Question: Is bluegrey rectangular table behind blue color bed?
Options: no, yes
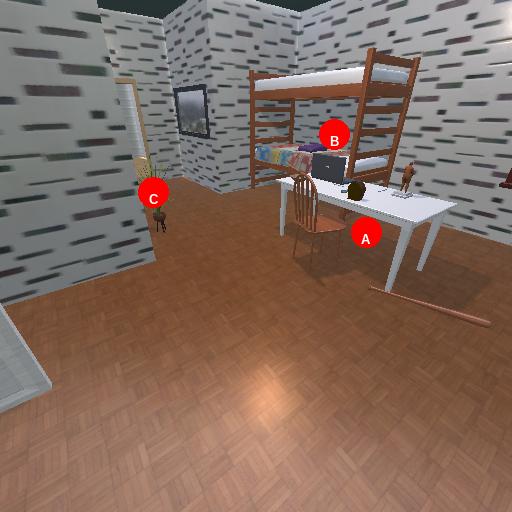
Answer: no